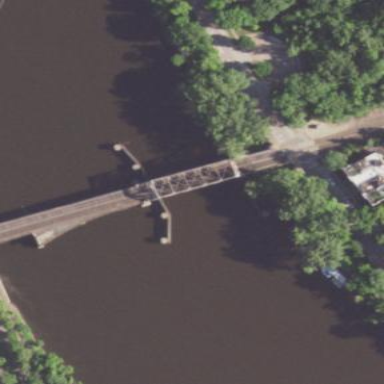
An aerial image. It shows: Man-made bridge.